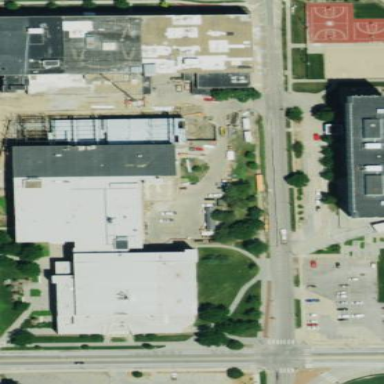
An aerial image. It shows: College building.